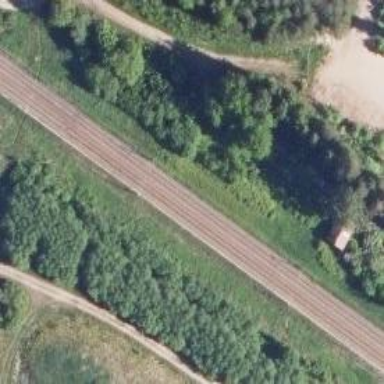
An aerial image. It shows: Railway signal with catenary mast.